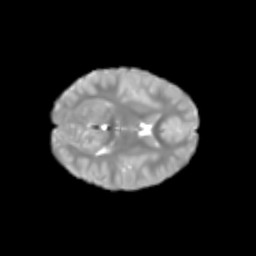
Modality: T2w
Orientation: axial
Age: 6
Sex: male
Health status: healthy